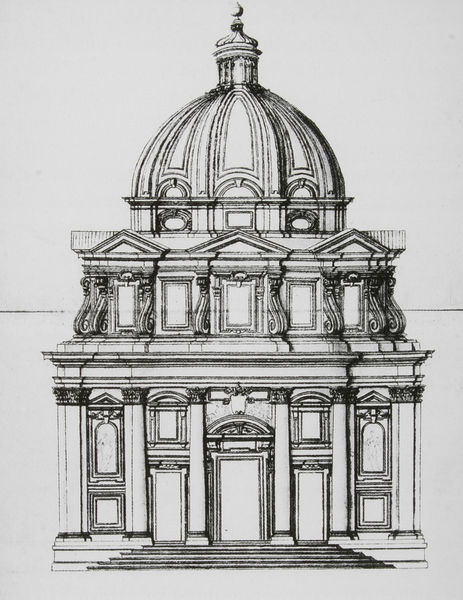
Titel: Aufriss einer Rundkirche
Standort: Mailand
Institution: Castello Sforzesco, Civiche Raccolte d'Arte
Schlagwörter: himmel, kämpfer, weiß, fenster, grau, laterne, pfeiler, schwarz, skizze, säule, säulen, tür, zeichnung, dach, gebäude, haus, ornament, architektur, barock, rahmen, sockel, spitze, stein, brüstung, kirche, renaissance, rokoko, oval, rund, turm, balkon, papier, bogen, fassade, italien, modern, giebel, grafik, linien, kuppel, treppe, treppen, detail, geländer, stufen, striche, tor, aufsicht, bögen, eingang, nische, tusche, türmchen, stockwerk, dom, linie, dachfenster, rippen, wirbel, druck, radierung, stich, schwarzweiß, strich, bleistift, entwurf, kunst, architrav, kathedrale, rom, dreiecksgiebel, gemäuer, portal, wappen, sims, gesims, voluten, giebelfeld, ionisch, zentral, kapelle, frontansicht, freitreppe, geschosse, plan, ballustrade, tempel, konsolen, basis, gerahmt, korinthisch, stockwerke, symetrisch, bau, geschoss, gebälk, bauwerk, aufriss, korintisch, tympanon, nischen, architekturzeichnung, ädikula, bauplan, bramante, petersdom, zentralbau, roma, rundbau, gesimse, tempietto, pla, tempelchen, segmentbögen, halbsäulen, kuppelbau, konchen, blendwerk, tambour, pendentif, makett, rundgiebel, ärker, aufris, gesprenge, skize, kupel, barrok, ovalfenster, portel, pendentifkuppel, bramente, hängekuppel, kujppel, gesprent, barogk